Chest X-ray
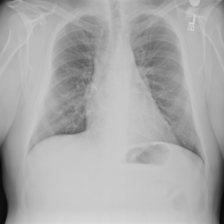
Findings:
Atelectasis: negative
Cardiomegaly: negative
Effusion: negative
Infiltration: negative
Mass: negative
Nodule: negative
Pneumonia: negative
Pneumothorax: negative
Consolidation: negative
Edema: negative
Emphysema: negative
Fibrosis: negative
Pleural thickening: negative
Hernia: negative